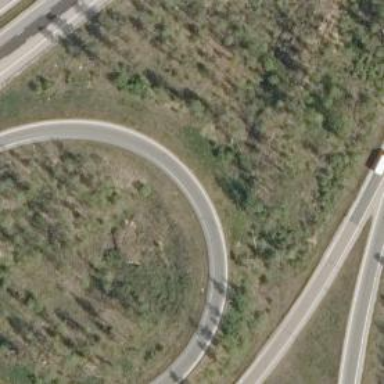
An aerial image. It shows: Asphalt motorway link.